Aerial crown-view tile of a tropical tree (Barro Colorado Island, Panama), acquired 20250317:
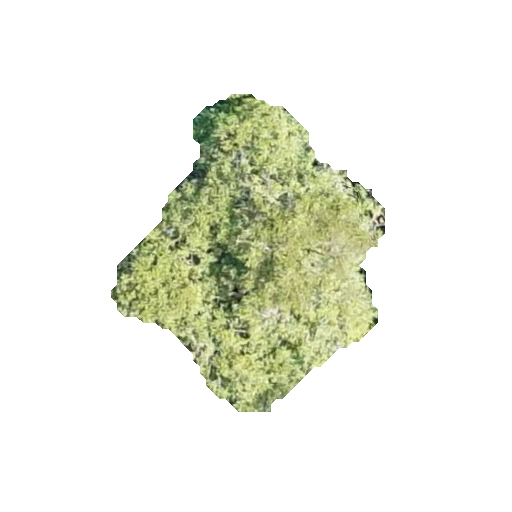
Species: Alseis blackiana
GBIF accepted scientific name: Alseis blackiana
Crown area: 77.765 m²